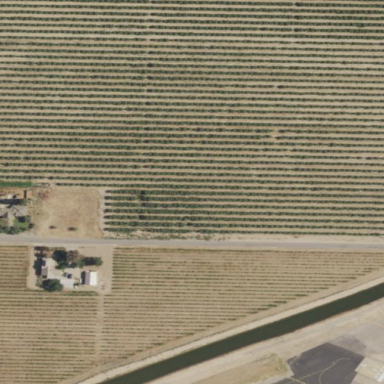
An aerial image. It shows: Beautiful vineyard in the countryside.